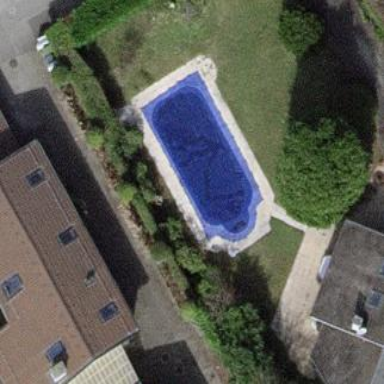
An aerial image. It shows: Swimming pool located in leisure land.